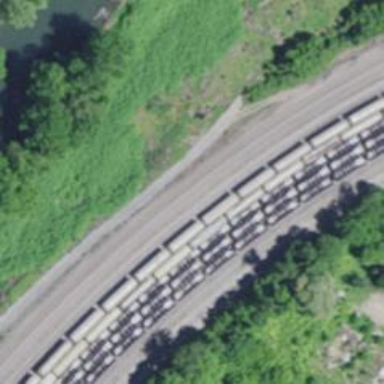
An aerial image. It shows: Railway yard.